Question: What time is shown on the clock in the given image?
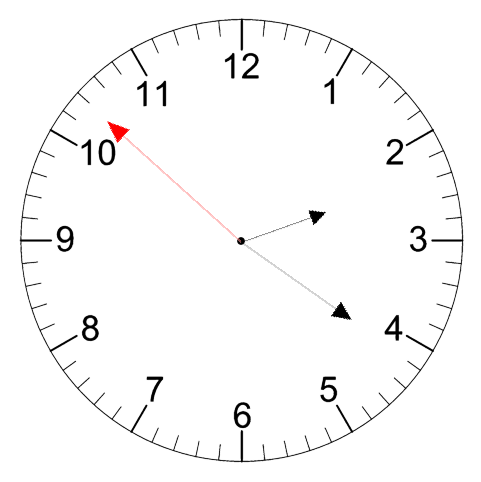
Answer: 02:20:52